Interaction volume radius: 5 \u00c5
Interaction volume height: 10 \u00c5
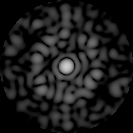
Disorder parameter: 0.8385